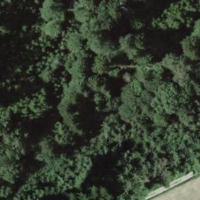
EUNIS habitat code: 41
Species observed at this site:
Polystichum aculeatum